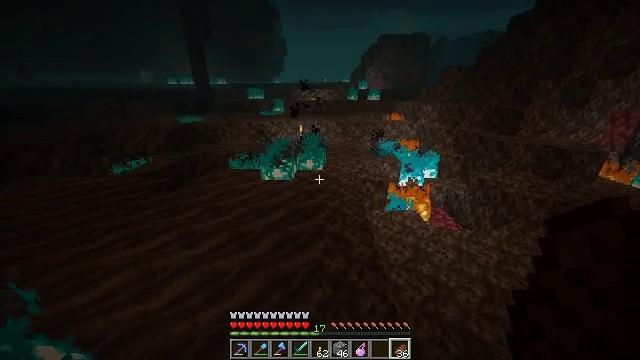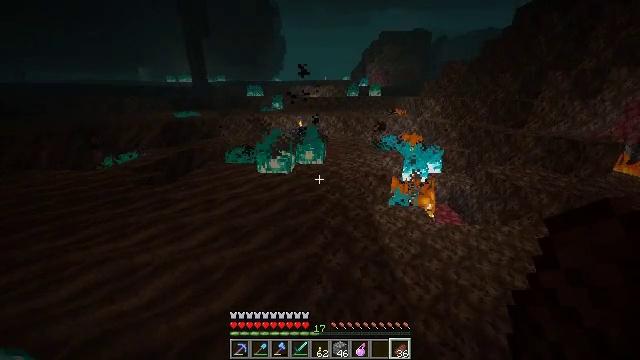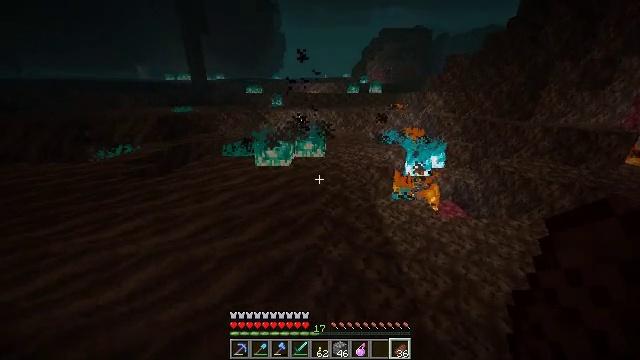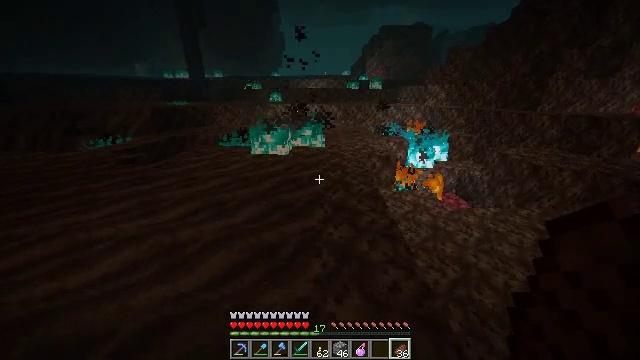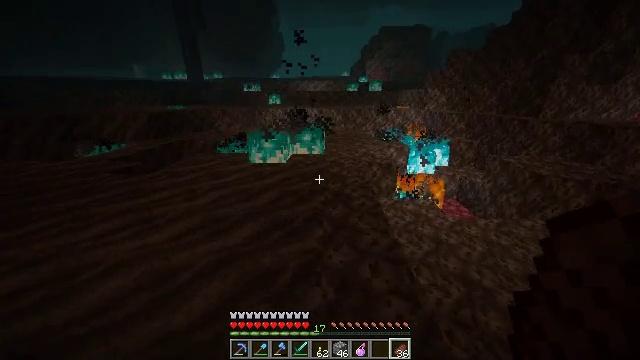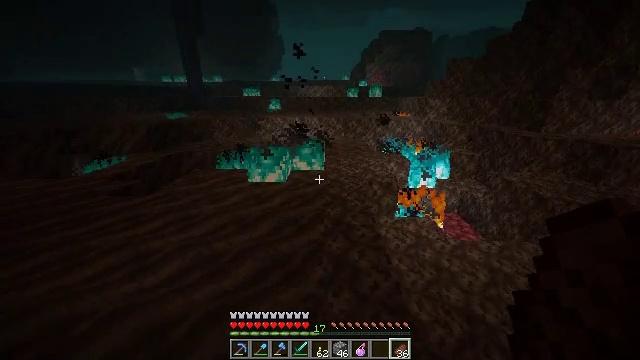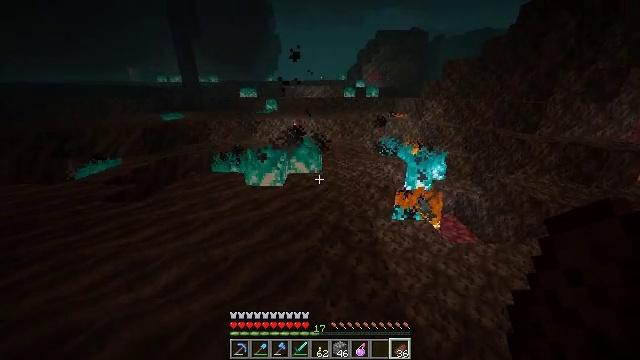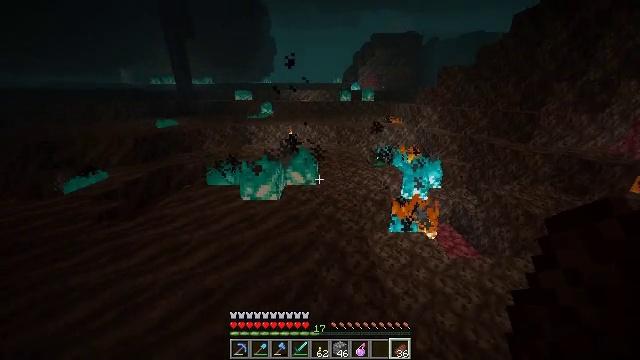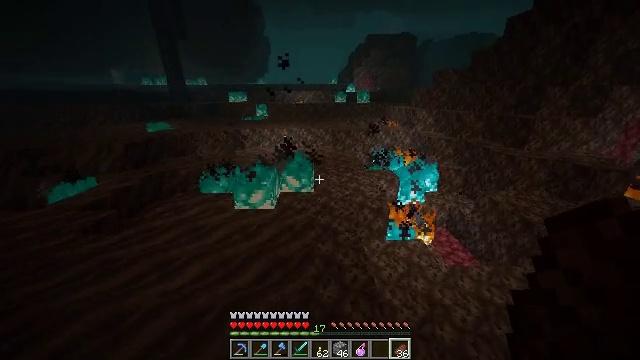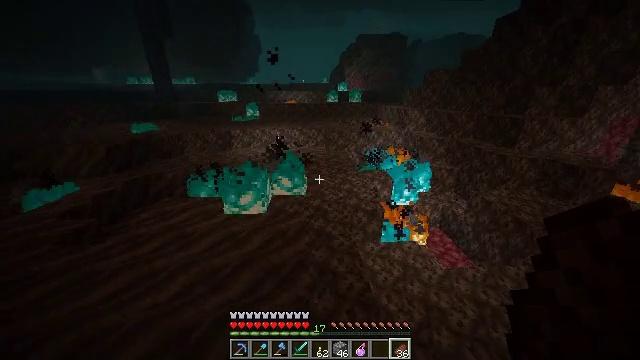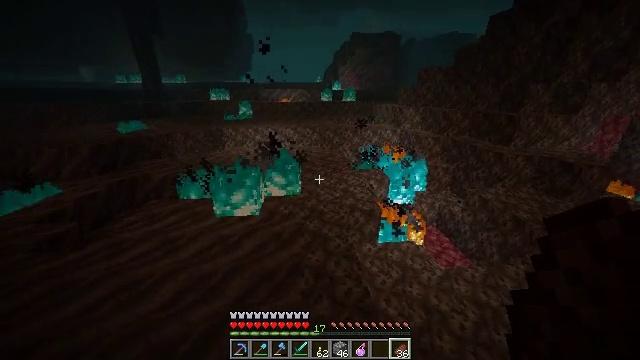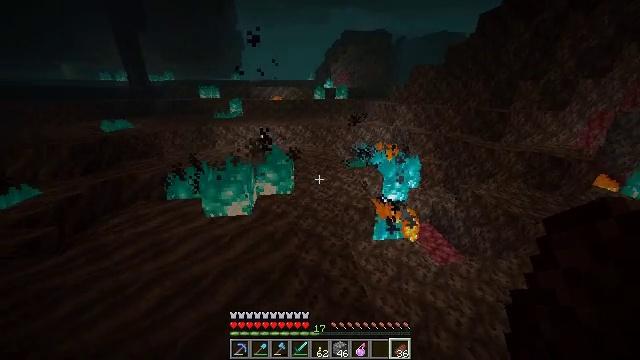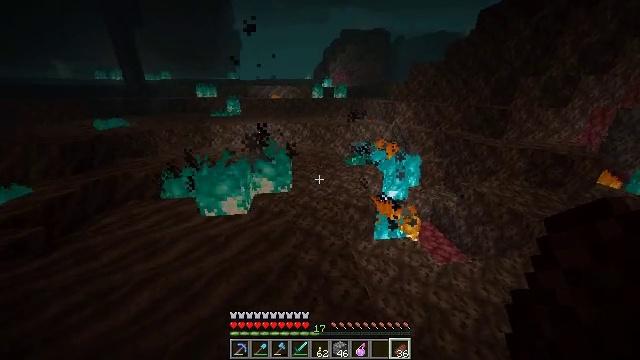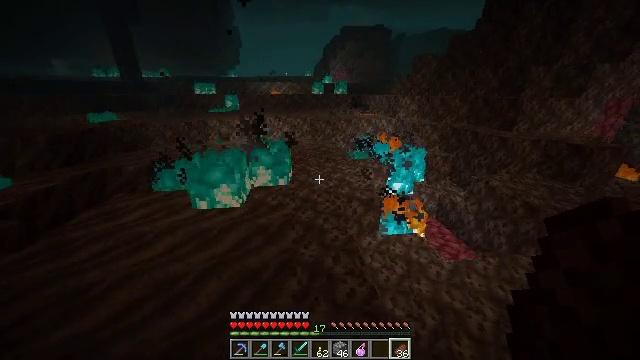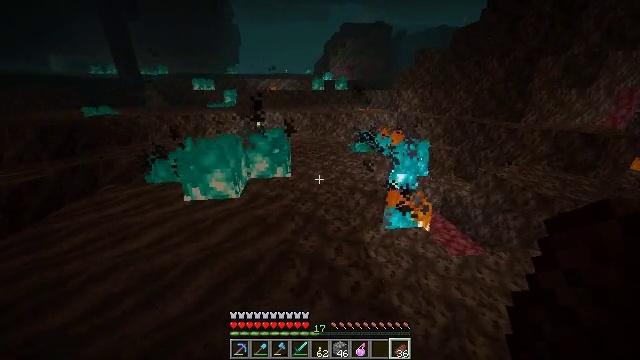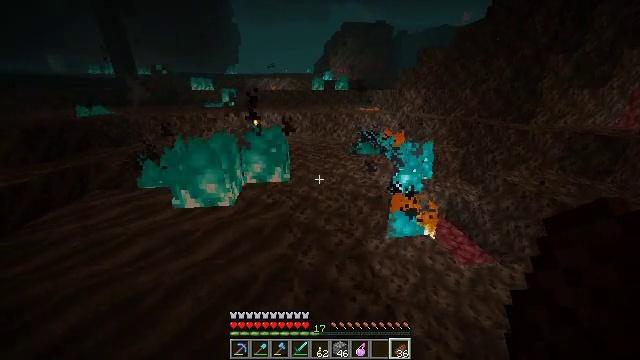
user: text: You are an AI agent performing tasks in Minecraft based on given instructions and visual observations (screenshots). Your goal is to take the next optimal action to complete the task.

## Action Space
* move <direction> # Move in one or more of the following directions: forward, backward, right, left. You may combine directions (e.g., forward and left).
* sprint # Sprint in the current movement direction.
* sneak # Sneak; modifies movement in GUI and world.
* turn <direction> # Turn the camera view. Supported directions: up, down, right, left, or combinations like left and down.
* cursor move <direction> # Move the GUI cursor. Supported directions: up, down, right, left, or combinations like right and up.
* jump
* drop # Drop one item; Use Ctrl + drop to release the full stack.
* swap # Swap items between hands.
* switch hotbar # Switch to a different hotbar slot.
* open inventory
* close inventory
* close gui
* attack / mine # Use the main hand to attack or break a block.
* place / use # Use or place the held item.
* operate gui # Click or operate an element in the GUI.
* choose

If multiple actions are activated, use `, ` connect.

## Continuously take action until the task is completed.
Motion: motion action
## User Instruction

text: Clear the area by removing soul fire.
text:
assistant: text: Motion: move forward, sprint, jump
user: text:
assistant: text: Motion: move forward, sprint, jump
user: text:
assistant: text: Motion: move forward, sprint, jump
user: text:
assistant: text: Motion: move forward, sprint, jump
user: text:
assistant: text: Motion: move forward, sprint, jump
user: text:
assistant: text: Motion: move forward, sprint, jump
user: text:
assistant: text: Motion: move forward, sprint, turn right, jump
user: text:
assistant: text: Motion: move forward, sprint, turn right, jump
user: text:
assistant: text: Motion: move forward, sprint, turn right, jump
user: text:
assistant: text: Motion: move forward, sprint, turn right, jump
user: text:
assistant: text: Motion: move forward, sprint, turn right, jump
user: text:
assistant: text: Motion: move forward, sprint, jump
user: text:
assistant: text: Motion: move forward, sprint, jump
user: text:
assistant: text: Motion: move forward, sprint, jump
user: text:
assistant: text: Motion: move forward, sprint, jump
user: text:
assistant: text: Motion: move forward, sprint, jump
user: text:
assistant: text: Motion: move forward, sprint, jump
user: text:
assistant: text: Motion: move forward, sprint, turn right and up, jump
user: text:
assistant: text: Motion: move forward, sprint, turn right, jump
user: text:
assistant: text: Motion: move forward, sprint, jump
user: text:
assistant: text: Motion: move forward, sprint, jump
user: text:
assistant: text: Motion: move forward, sprint, jump
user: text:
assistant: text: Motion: move forward, sprint, jump
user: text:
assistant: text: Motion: move forward, sprint, jump
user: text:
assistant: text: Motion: move forward, sprint, jump
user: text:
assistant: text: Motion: move forward, sprint, jump
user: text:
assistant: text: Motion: move forward, sprint, jump
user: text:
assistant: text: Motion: move forward, sprint, jump
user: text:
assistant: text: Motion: move forward, sprint, jump
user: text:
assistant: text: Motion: move forward, sprint, turn right, jump